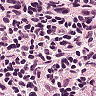
Metastatic tissue present: no